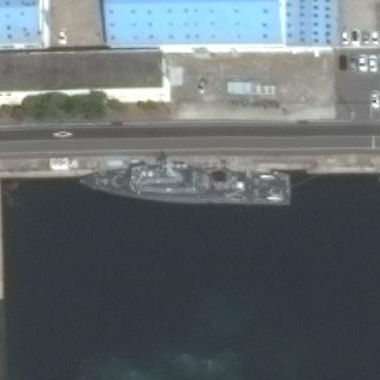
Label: destroyer